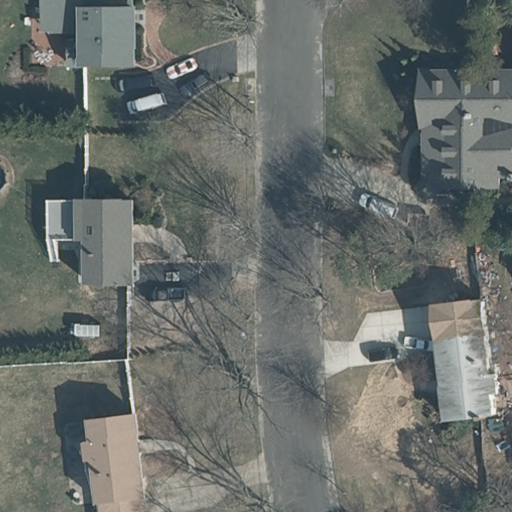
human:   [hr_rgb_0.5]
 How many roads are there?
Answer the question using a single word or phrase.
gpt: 1

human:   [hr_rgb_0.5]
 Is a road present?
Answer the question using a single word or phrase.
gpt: yes

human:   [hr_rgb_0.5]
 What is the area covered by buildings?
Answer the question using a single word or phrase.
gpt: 1288m2

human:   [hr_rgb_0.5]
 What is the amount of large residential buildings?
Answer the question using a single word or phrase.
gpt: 0

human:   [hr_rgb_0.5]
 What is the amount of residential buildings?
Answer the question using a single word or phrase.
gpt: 5

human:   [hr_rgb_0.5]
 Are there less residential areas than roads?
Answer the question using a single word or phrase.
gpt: no

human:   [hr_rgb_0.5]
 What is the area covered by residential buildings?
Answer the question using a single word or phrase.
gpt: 1288m2

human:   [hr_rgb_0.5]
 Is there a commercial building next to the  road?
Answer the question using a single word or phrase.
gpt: no

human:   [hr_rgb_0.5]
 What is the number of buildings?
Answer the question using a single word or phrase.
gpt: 5

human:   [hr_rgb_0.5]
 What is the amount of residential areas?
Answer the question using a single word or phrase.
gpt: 1

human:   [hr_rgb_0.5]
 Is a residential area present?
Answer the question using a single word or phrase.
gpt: yes

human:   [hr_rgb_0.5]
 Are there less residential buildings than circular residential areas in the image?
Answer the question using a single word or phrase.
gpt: no

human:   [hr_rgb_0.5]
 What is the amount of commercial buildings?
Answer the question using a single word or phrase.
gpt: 0

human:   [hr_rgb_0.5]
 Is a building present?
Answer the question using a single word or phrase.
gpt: yes

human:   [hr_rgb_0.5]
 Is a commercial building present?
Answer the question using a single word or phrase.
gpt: no

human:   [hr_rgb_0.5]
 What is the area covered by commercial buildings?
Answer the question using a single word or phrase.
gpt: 0m2

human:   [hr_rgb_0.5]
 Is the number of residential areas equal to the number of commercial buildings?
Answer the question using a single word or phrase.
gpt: no

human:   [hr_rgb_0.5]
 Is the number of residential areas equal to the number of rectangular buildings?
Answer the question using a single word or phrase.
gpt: no

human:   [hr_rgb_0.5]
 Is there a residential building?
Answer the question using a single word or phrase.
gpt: yes

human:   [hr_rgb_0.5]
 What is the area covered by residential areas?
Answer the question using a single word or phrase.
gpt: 9196m2

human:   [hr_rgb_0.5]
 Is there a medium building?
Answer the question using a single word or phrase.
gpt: yes

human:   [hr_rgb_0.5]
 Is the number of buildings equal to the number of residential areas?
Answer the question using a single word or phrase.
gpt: no

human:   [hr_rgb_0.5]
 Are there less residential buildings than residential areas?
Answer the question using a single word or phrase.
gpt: no

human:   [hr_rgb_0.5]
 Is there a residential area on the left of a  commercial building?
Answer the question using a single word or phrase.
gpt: no

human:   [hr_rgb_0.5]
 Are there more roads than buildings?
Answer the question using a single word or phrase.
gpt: no

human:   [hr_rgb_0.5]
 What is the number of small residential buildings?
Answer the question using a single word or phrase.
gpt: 0

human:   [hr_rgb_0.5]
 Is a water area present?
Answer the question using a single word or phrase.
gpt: no

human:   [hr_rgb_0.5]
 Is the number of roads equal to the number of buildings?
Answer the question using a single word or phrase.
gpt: no

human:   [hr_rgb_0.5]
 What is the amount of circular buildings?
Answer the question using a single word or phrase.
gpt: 0

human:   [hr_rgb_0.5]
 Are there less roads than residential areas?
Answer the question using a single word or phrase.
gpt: no

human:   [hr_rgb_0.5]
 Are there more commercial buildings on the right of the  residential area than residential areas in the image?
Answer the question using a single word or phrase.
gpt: no

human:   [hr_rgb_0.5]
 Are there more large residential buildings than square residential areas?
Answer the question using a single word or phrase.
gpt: no

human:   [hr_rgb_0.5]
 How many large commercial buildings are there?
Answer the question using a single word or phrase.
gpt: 0

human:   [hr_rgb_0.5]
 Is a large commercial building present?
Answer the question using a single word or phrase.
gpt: no

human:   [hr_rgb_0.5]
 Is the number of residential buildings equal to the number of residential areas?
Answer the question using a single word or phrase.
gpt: no

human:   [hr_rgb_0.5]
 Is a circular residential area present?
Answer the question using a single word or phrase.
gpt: no

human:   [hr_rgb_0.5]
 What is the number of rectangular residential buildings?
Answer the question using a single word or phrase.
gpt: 3

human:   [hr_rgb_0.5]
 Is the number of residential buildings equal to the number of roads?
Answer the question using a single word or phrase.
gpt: no

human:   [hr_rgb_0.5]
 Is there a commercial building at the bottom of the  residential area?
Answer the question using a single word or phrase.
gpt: no

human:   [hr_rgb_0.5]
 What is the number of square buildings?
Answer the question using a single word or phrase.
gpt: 0

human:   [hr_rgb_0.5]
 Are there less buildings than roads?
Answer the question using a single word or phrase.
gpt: no

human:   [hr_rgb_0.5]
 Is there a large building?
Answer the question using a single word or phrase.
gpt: no

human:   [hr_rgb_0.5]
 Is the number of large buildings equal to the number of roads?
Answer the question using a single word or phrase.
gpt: no

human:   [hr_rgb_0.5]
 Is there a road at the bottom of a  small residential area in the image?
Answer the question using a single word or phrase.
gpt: no

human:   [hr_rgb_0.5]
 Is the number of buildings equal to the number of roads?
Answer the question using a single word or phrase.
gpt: no

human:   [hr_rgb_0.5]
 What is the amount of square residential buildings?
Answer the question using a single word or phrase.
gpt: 0

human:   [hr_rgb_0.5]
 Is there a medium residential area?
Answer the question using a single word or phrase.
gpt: no

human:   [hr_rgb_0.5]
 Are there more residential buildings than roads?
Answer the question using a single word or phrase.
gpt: yes

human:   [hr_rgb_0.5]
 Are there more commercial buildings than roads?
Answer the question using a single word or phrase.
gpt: no

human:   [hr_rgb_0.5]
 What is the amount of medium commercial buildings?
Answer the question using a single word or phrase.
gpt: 0

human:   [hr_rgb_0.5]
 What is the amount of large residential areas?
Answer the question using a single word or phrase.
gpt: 1

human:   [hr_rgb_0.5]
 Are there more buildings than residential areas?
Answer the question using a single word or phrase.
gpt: yes

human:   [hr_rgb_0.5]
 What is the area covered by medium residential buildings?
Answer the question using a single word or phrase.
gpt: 1288m2

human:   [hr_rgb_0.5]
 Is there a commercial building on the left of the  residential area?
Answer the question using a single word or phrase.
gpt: no

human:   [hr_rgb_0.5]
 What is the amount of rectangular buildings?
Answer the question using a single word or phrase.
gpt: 3

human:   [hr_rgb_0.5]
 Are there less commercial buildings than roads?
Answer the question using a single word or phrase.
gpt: yes

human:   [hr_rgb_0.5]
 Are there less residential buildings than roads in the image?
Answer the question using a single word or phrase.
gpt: no

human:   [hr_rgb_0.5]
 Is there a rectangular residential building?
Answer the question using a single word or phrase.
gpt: yes

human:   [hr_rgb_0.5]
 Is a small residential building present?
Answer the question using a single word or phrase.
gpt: no

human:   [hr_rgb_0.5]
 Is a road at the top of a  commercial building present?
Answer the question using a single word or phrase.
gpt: no

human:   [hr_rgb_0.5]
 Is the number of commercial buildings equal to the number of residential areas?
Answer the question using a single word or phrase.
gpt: no

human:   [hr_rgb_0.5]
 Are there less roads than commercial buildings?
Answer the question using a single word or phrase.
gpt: no

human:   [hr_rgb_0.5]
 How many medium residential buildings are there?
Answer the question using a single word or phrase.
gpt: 5

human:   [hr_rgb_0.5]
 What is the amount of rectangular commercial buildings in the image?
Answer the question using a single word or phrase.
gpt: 0